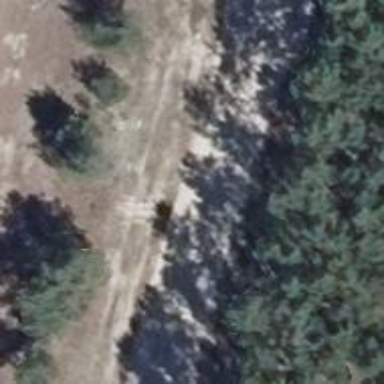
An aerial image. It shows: Sandy track with grade 4 tracktype.